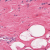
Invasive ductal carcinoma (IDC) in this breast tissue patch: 0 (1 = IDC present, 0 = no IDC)